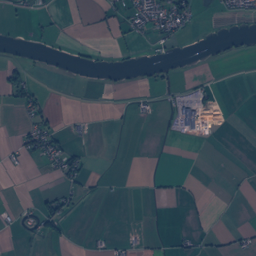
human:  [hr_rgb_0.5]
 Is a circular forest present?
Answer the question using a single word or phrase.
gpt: no

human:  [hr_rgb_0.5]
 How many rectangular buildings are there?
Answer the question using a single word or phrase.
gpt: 410

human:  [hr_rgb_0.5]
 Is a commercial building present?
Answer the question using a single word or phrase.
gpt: yes

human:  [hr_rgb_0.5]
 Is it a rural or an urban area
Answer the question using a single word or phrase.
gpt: urban

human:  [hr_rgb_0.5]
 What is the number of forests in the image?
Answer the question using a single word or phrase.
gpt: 32

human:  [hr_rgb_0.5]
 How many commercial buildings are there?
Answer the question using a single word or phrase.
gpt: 5

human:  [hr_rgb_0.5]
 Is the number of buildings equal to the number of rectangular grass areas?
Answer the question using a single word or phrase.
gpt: no

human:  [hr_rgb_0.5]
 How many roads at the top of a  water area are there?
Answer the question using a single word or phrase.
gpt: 142

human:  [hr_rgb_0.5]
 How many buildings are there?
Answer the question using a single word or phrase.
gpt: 720

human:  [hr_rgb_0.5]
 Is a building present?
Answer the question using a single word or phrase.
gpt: yes

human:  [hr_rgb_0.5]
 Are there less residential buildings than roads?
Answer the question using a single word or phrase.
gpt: no

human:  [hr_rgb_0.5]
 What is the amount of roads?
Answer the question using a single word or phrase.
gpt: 145

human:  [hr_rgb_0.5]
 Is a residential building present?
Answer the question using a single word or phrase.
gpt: yes

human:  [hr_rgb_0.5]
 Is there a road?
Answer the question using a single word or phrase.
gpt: yes

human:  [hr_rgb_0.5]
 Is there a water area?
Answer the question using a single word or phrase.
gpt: yes

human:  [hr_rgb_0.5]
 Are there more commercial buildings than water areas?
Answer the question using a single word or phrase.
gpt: no

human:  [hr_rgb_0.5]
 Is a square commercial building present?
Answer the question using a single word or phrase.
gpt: no

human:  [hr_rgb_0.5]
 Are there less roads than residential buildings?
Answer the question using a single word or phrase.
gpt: yes

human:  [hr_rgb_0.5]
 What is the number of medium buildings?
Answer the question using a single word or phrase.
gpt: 2

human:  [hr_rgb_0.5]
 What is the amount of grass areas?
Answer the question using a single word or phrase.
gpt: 105

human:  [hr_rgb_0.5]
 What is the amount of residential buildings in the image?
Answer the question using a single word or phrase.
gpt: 710

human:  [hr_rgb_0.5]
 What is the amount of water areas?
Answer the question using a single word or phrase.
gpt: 24

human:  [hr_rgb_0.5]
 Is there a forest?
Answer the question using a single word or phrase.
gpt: yes

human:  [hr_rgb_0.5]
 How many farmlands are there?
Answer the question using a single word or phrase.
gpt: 38

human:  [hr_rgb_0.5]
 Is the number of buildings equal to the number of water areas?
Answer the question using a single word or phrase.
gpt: no

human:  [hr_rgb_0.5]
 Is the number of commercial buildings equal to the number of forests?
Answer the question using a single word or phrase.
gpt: no

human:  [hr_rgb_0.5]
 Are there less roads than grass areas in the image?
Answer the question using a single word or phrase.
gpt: no

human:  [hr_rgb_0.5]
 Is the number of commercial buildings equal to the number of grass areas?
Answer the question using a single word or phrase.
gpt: no

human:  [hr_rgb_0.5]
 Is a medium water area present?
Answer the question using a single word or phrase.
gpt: yes

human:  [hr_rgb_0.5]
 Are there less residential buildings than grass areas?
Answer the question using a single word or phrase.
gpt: no

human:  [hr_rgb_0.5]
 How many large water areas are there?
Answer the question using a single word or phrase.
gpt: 8

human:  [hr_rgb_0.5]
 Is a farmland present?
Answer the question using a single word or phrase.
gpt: yes

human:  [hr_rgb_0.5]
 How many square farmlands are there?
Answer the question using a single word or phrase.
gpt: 0

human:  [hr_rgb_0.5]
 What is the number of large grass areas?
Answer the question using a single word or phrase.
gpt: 80

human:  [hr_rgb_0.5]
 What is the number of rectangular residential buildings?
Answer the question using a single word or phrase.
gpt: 405

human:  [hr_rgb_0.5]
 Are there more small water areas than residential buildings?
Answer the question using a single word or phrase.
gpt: no

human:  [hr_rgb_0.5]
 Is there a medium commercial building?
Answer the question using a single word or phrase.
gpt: no

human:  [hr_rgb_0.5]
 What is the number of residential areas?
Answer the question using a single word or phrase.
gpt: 3

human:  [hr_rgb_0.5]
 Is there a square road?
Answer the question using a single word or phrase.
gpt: no

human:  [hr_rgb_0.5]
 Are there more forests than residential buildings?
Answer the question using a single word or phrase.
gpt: no

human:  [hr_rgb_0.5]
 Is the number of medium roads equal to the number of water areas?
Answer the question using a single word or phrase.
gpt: no

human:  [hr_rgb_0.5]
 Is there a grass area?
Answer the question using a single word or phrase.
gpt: yes

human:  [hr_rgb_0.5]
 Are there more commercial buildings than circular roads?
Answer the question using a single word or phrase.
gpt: yes

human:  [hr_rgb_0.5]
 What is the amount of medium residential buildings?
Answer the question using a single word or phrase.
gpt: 2

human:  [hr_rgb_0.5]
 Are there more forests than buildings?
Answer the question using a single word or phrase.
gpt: no

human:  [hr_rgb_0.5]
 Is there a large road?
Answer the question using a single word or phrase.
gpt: no

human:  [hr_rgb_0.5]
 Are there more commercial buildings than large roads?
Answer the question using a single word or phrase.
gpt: yes

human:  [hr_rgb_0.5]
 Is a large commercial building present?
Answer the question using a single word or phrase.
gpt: yes

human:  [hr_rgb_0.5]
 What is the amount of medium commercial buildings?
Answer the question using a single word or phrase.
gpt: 0

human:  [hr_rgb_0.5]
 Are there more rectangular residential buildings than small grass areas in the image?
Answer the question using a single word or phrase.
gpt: yes

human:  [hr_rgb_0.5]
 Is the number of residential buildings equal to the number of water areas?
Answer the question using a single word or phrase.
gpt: no

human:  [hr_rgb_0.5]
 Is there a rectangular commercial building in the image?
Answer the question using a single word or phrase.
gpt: yes

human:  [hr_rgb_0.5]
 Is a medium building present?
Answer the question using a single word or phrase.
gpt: yes

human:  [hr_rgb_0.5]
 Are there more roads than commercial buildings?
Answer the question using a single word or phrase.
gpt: yes

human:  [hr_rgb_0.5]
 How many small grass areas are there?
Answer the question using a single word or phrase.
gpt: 5

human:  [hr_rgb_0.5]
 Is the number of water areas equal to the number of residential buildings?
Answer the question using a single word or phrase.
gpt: no

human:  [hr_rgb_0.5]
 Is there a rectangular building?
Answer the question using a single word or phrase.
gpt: yes

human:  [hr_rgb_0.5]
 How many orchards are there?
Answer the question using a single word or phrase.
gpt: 2

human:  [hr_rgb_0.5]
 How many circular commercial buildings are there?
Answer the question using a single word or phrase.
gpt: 0

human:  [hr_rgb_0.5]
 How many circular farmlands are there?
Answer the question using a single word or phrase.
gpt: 0

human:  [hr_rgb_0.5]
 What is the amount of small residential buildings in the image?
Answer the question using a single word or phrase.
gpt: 708

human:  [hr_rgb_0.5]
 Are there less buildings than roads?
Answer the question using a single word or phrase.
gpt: no

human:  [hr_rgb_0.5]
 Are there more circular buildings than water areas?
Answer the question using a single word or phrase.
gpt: no

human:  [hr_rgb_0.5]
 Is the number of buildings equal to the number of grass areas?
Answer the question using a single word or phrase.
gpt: no